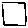
Label: square